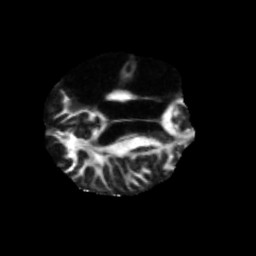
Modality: FA
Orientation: axial
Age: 49
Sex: male
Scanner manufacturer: siemens
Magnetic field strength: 3 T
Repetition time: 5.47 s
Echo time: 0.0854 s